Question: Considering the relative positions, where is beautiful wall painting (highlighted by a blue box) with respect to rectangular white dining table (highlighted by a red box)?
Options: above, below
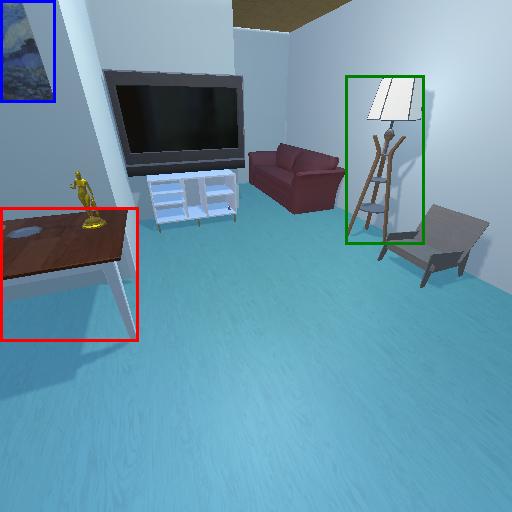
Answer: above